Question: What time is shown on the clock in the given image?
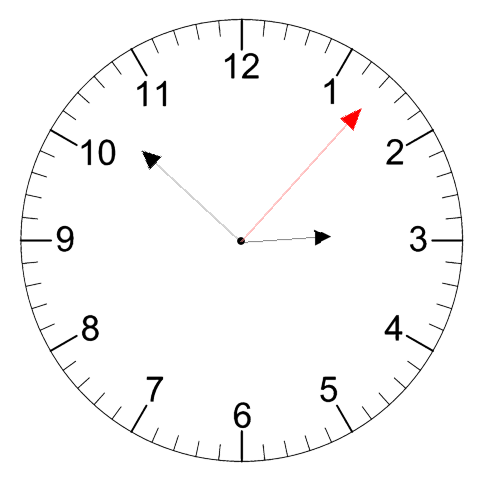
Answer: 02:52:07